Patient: sex M, age 71
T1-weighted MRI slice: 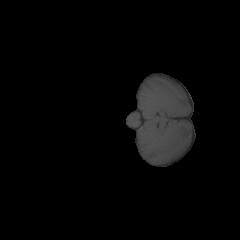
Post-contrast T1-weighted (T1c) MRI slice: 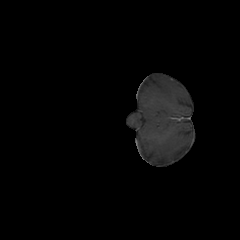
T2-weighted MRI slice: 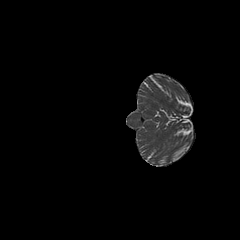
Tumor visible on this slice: no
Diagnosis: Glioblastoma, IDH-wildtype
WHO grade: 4